Field crop: maize
Growth stage: 2
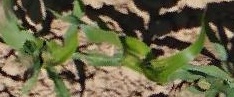
Species: maize